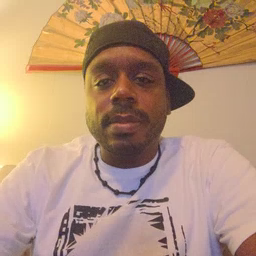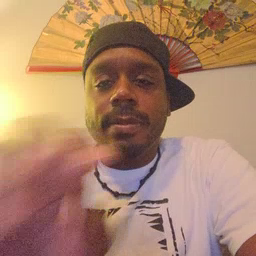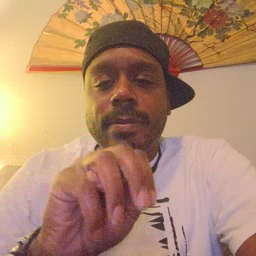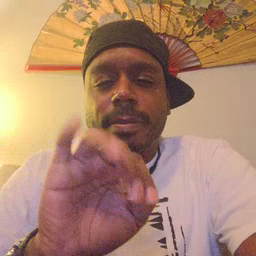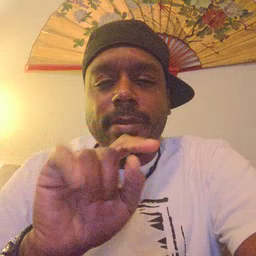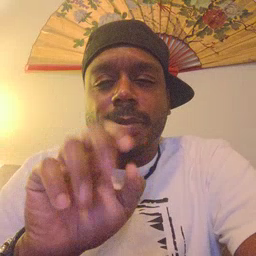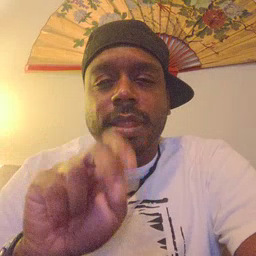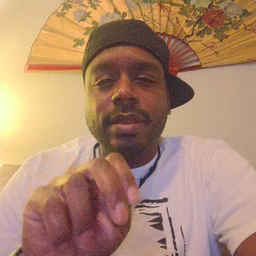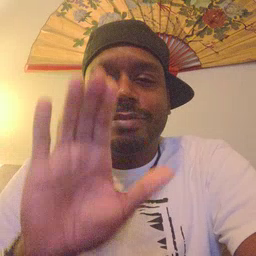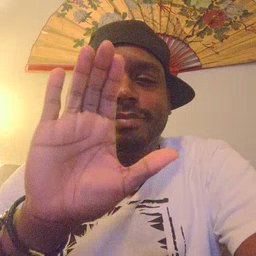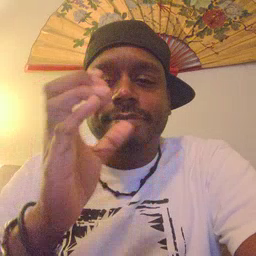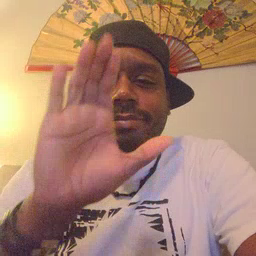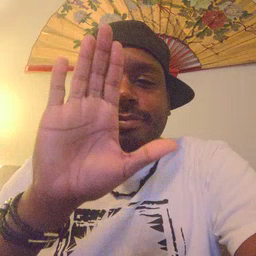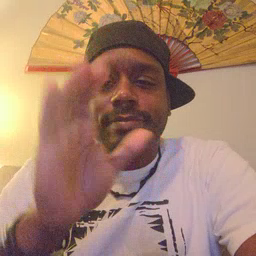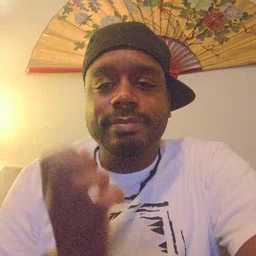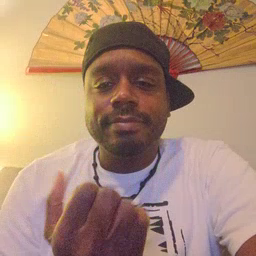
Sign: mitten